Question: I know how to create file in Java with a specific path.
I want to create file in the source folder of the project without specifing the drive because it can change from PC to PC.
I tried to use:
'''
File targetFile = new File("/src/SavedGames/uploadedFile.xml");
targetFile.createNewFile();
'''
with dot before the 'src':
'''
File targetFile = new File("./src/SavedGames/uploadedFile.xml");
targetFile.createNewFile();
'''
with '\':
'''
File targetFile = new File("\src\SavedGames\uploadedFile.xml");
targetFile.createNewFile();
'''
It doesn't work, it throws exception.
This one works but creates it on my Apache server folder:
'''
File targetFile = new File("uploadedFile.xml");
targetFile.createNewFile();
'''
This is the hierarchy:

The code runs on the
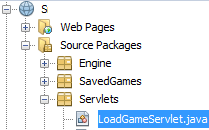
Answer: After searching alot I found a way to do it.
'''
File targetFile = new File(new File(LoadGameServlet.class.getProtectionDomain().getCodeSource().getLocation().getPath()).getParent() + "\uploadedFile.xml");
String decoderPath = java.net.URLDecoder.decode(targetFile.getPath(), "UTF-8");
String newPath = decoderPath .replaceAll("build\\web\\WEB-INF\\classes\\Servlets", "src\\java\\SavedGames");
targetFile = new File(newPath);
targetFile.createNewFile();
'''
I checked it and it works fine.
Thanks for your help.